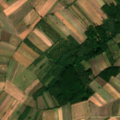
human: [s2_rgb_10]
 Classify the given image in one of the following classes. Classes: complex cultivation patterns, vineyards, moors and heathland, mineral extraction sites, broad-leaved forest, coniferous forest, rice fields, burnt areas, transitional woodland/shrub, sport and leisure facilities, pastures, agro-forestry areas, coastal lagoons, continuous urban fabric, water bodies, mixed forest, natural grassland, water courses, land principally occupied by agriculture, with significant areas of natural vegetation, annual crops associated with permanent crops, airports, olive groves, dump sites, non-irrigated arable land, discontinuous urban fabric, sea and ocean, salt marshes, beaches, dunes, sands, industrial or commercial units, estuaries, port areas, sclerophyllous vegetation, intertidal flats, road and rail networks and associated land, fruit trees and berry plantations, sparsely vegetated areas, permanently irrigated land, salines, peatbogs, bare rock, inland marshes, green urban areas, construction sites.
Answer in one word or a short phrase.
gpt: non-irrigated arable land, complex cultivation patterns, broad-leaved forest